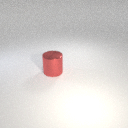
large red metal cylinder